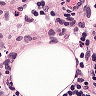
Metastatic tissue present: no